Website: apple-inc
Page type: payment
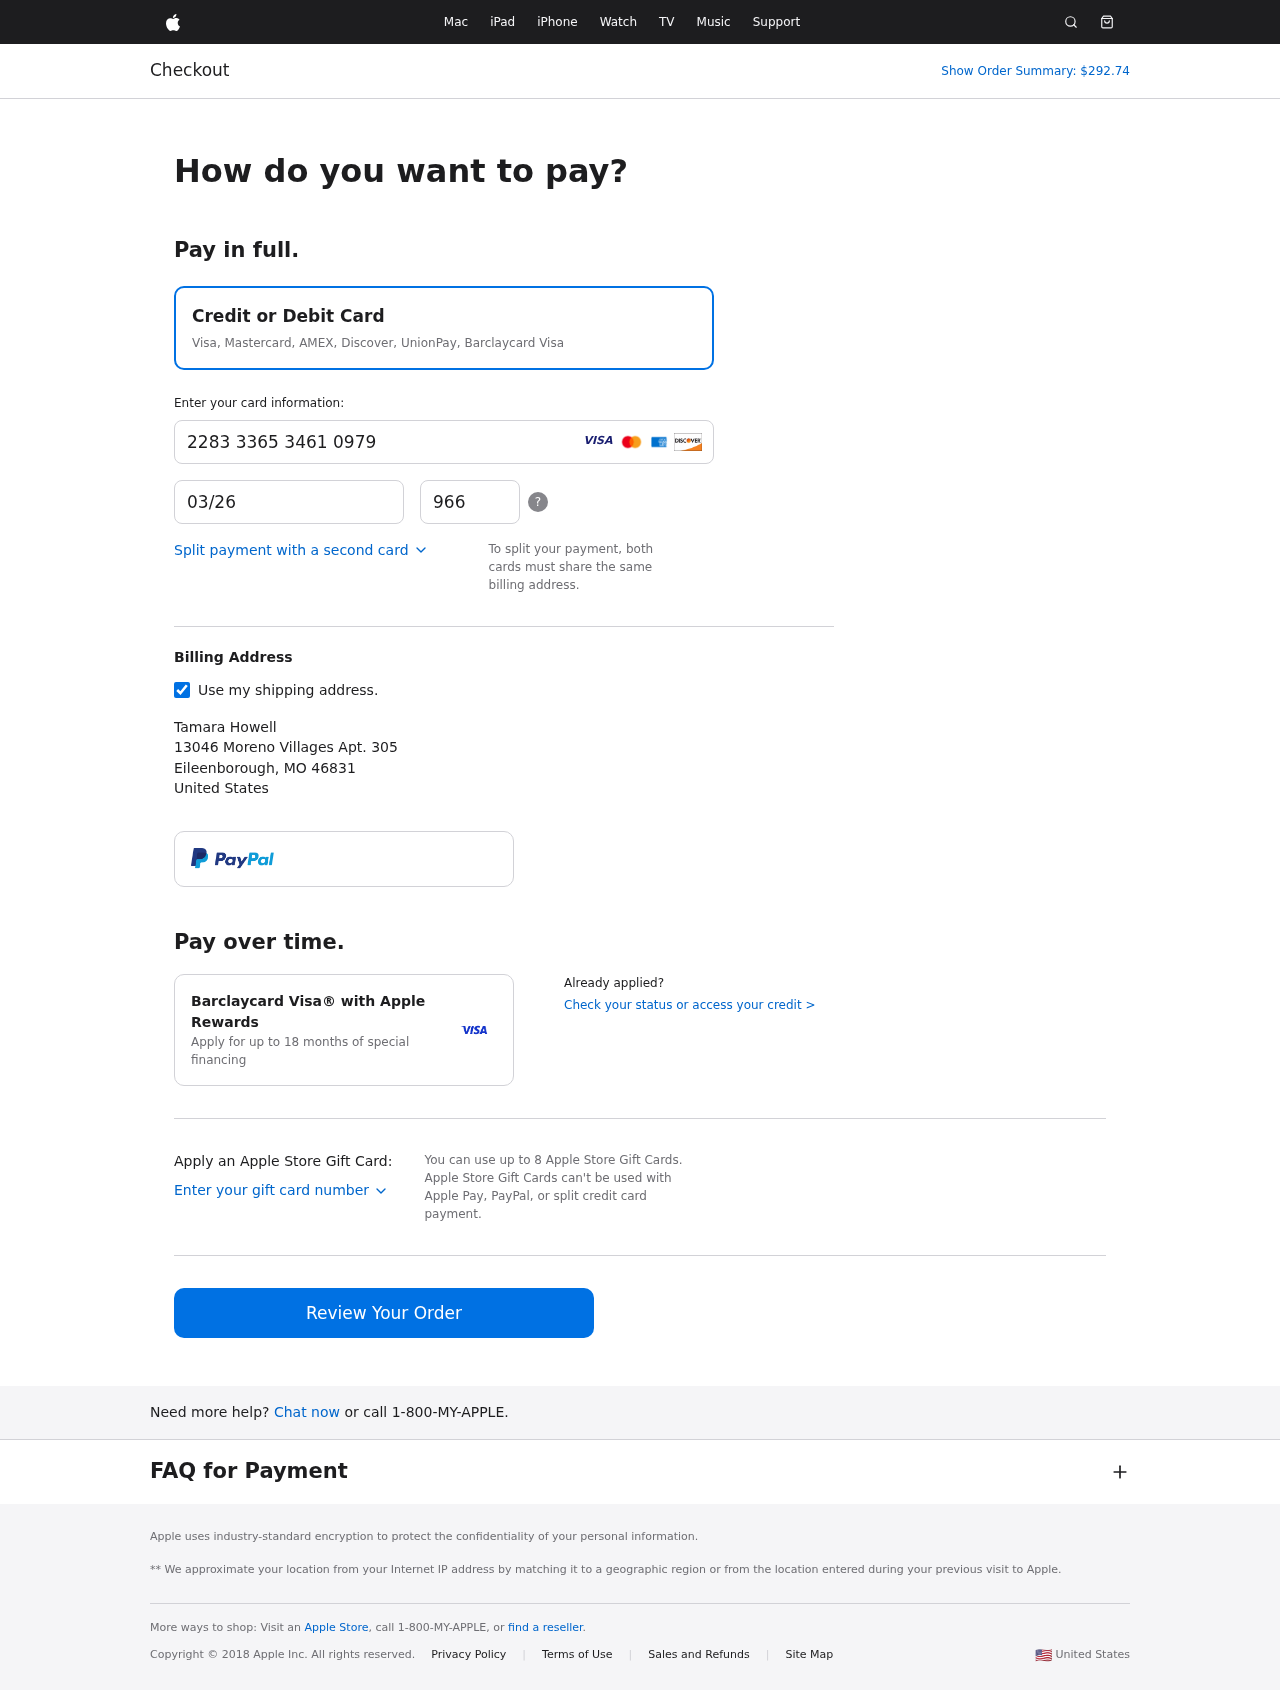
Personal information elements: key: PII_CARD_CVV
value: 966
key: PII_CARD_EXPIRY
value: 03/26
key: PII_CARD_NUMBER
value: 2283 3365 3461 0979
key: PII_CITY
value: Eileenborough
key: PII_COUNTRY
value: United States
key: PII_FULLNAME
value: Tamara Howell
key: PII_POSTCODE
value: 46831
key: PII_STATE_ABBR
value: MO
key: PII_STREET
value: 13046 Moreno Villages Apt. 305
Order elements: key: ORDER_TOTAL
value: Show Order Summary: $292.74